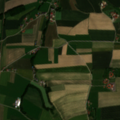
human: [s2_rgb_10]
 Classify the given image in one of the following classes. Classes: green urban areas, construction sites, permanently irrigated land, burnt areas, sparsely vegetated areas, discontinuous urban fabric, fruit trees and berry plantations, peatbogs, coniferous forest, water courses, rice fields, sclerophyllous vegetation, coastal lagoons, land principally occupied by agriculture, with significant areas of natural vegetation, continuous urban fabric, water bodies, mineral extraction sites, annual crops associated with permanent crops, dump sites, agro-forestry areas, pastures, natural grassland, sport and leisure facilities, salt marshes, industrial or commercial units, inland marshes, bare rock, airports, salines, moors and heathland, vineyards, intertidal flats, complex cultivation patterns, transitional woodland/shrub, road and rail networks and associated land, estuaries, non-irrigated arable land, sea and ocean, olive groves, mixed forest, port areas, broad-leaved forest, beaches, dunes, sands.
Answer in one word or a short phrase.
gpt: discontinuous urban fabric, non-irrigated arable land, pastures, land principally occupied by agriculture, with significant areas of natural vegetation